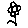
Label: flower